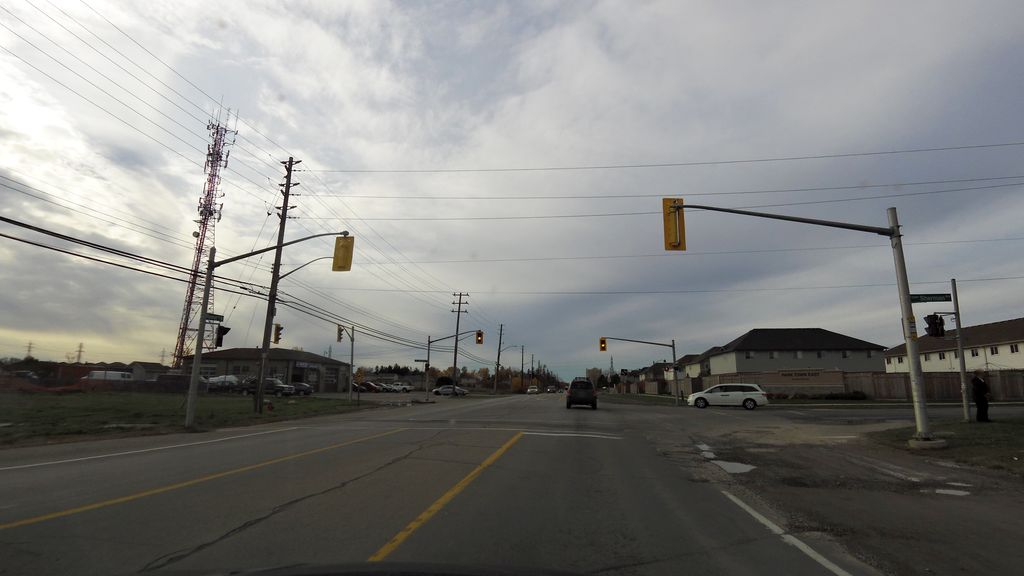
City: hamilton